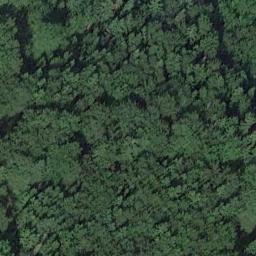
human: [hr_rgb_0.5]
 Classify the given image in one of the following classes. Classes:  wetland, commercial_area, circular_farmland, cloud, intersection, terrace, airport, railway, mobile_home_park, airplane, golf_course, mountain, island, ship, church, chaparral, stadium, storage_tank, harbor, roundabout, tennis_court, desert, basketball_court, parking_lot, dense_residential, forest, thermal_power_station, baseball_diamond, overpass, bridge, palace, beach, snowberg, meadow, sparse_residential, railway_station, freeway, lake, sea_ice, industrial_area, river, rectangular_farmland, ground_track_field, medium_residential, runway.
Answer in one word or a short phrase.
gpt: forest